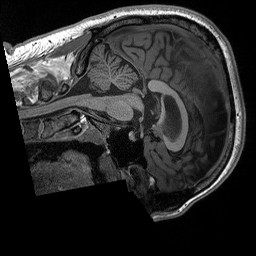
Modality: T1w
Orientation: sagittal
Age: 26
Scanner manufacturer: siemens
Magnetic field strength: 3 T
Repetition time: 2.3 s
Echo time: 0.00296 s